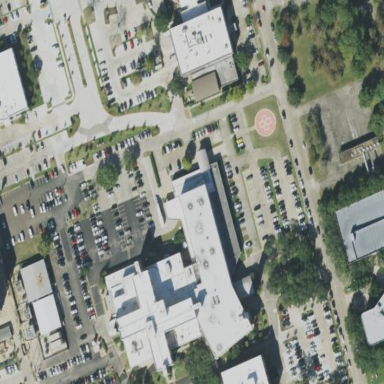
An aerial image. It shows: Healthcare facility identified as hospital.